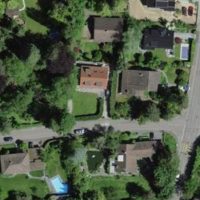
EUNIS habitat code: 55
Species observed at this site:
Vicia sepium
Epilobium montanum